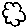
Label: cloud